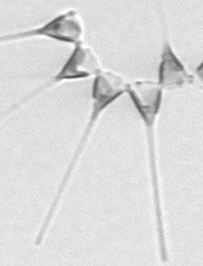
Label: Asterionellopsis_glacialis